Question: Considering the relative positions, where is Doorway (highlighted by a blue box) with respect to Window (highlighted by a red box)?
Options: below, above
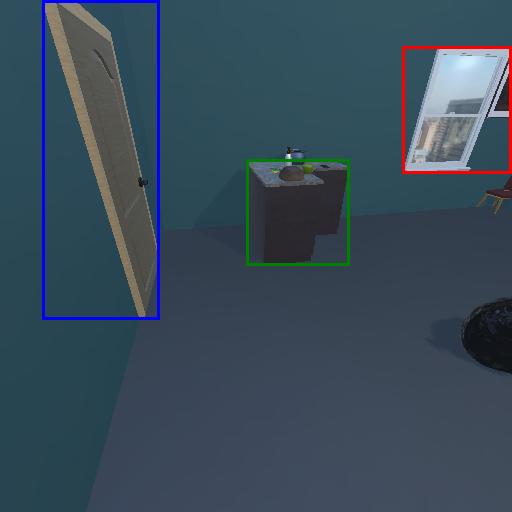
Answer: below